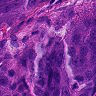
Metastatic tissue present: yes